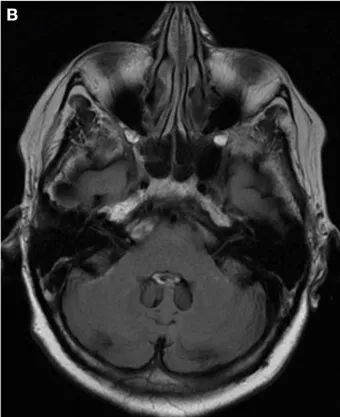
After clinical deterioration 5 months after treatment with rituximab No cerebellar atrophy or inflammatory lesions were detected.
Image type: radiology (mri)